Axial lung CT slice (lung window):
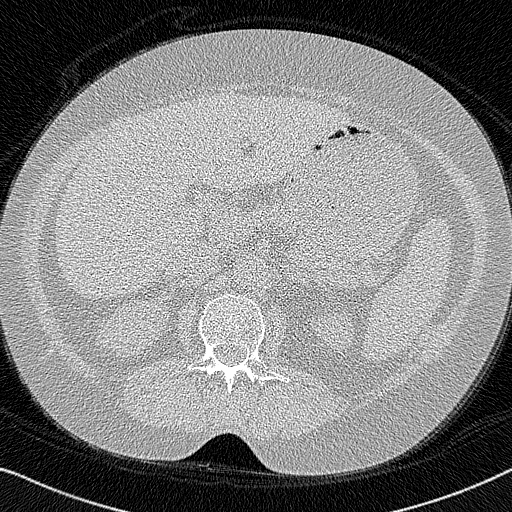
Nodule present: no